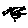
Label: hexagon